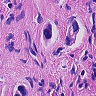
Metastatic tissue present: yes